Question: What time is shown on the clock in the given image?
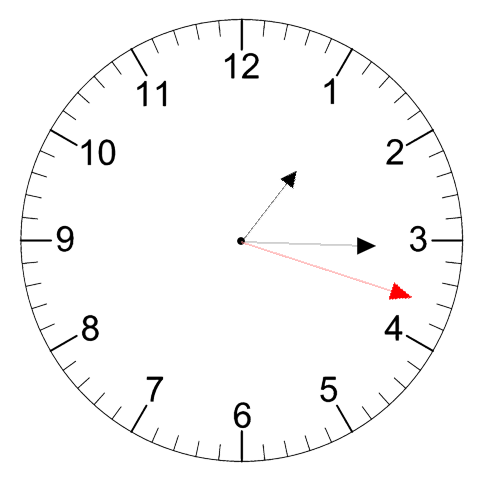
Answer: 01:15:18